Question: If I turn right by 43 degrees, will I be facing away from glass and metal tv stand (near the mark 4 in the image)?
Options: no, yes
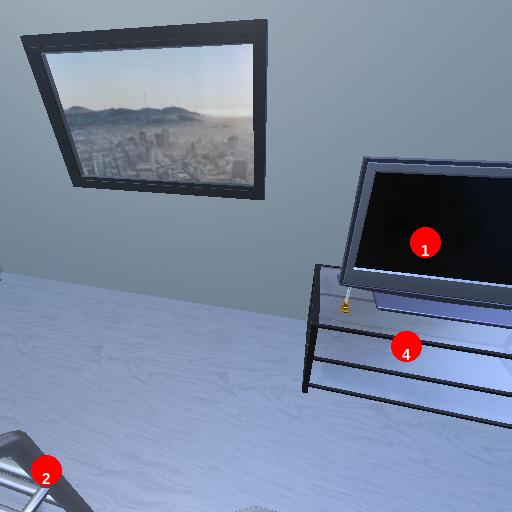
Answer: no